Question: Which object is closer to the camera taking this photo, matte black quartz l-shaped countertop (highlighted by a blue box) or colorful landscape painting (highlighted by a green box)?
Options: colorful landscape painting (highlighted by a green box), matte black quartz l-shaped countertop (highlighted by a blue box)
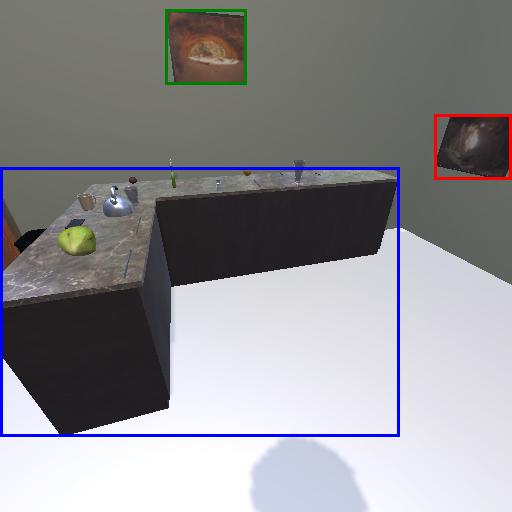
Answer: colorful landscape painting (highlighted by a green box)